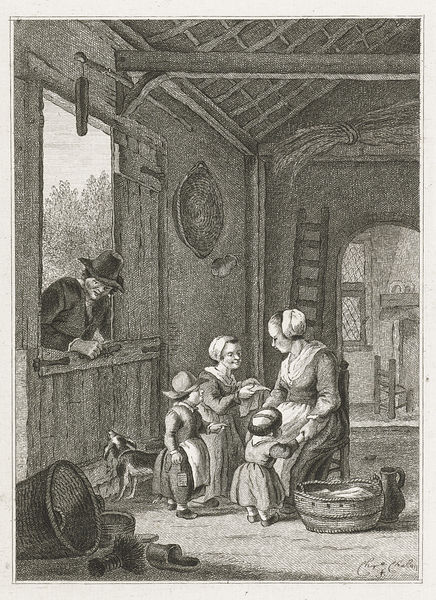
Titel: Boerengezin
Künstler: Christina Chalon
Standort: Amsterdam
Institution: Rijksmuseum
Schlagwörter: mann, wäsche, fenster, frau, holz, hut, kleid, raum, schwarz, stuhl, tür, zeichnung, hund, familie, mutter, bauern, kinder, ofen, krug, schürze, schuhe, körbe, leiter, korb, balken, besen, amme, schwarzweiss, stich, kupfer, hauben, schuh, besuch, pantoffel, feger, gebälk, feuerstelle, pantinen, kindr, stoh